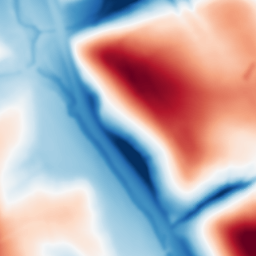
Category: multiscale
Decomposition family: dog
Decomposition parameters: sigma_low: 2
sigma_high: 50
Upsampling method: regularized
Upsampling parameters: scale: 4
lambda_reg: 0.01
Upsampling scale: 4